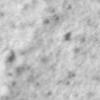
Label: no_change